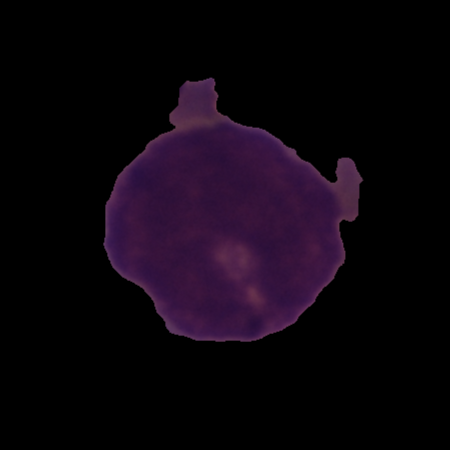
Label: cancer